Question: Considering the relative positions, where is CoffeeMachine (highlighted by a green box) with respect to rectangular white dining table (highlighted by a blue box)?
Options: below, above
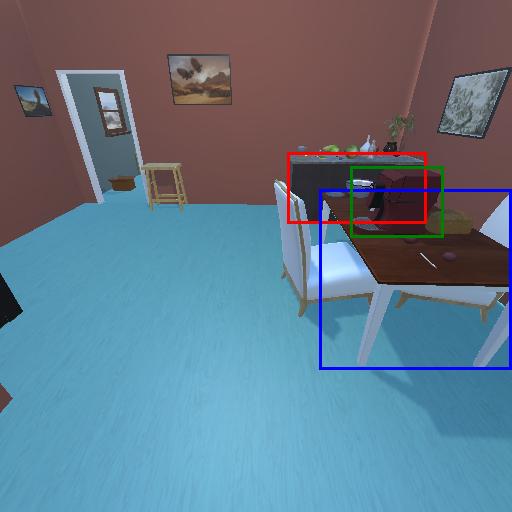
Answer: below